Field crop: tomato
Growth stage: 1
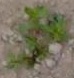
Species: portulaca